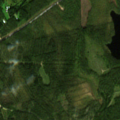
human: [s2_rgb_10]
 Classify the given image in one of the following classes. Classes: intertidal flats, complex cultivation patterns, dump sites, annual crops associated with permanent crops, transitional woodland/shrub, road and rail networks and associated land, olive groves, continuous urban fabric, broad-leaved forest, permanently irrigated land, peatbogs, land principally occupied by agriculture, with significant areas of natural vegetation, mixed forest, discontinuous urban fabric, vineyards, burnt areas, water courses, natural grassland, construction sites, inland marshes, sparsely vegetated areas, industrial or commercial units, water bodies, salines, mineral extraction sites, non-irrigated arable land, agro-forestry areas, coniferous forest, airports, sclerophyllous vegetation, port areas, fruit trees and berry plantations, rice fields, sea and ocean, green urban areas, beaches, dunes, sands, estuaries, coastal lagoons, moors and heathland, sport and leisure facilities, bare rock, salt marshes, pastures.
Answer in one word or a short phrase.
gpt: coniferous forest, transitional woodland/shrub